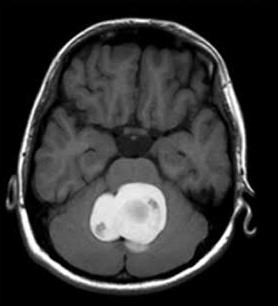
Label: meningioma